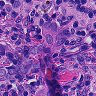
Metastatic tissue present: yes